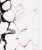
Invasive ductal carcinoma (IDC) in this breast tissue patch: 0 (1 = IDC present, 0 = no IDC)